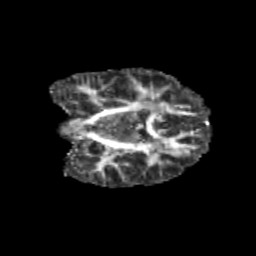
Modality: FA
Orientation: coronal
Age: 9
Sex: male
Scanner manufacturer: siemens
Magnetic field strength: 3 T
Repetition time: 3.8 s
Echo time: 0.07 s